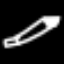
Label: pencil